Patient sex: M
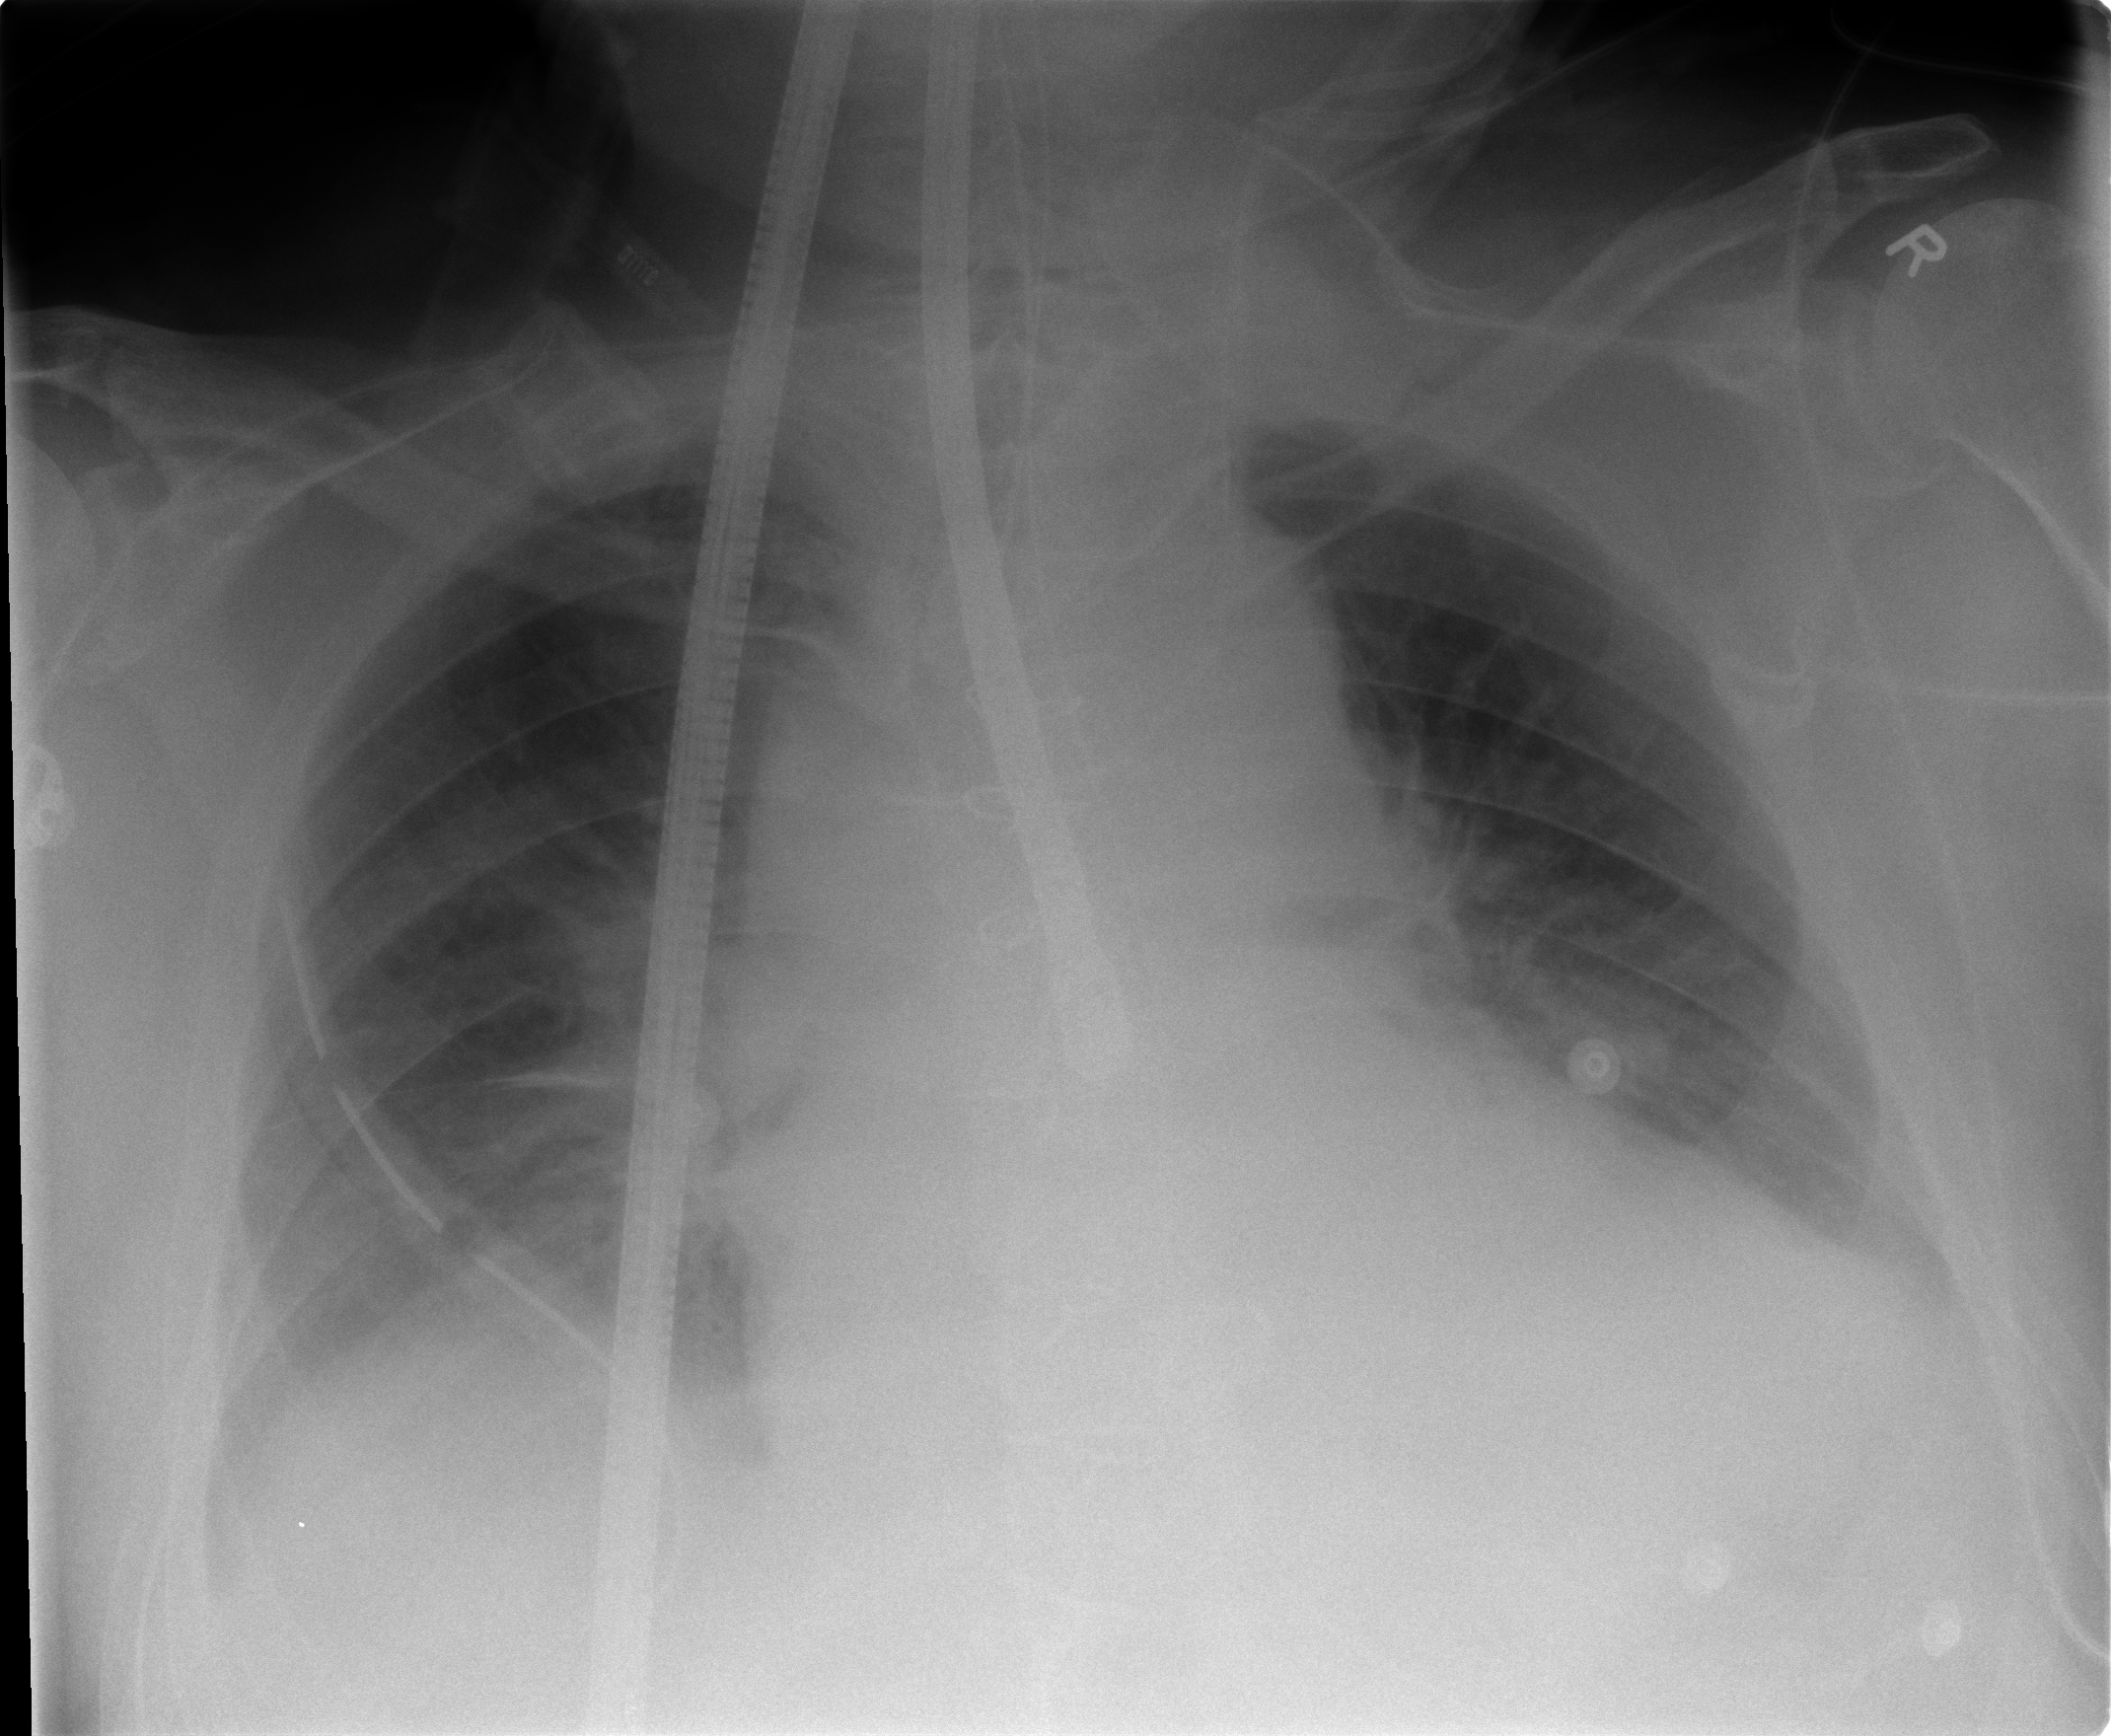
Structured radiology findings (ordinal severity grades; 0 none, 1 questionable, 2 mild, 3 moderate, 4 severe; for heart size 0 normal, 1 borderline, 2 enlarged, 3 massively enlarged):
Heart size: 2
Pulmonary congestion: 2
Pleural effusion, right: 2
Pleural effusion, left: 2
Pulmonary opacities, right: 0
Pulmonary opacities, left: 0
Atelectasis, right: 2
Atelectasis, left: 2